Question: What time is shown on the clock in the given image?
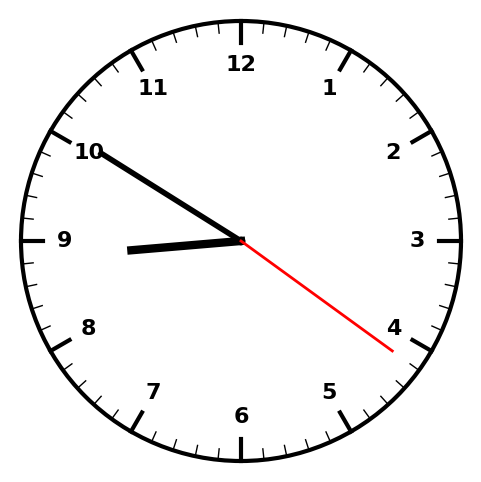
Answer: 08:50:21